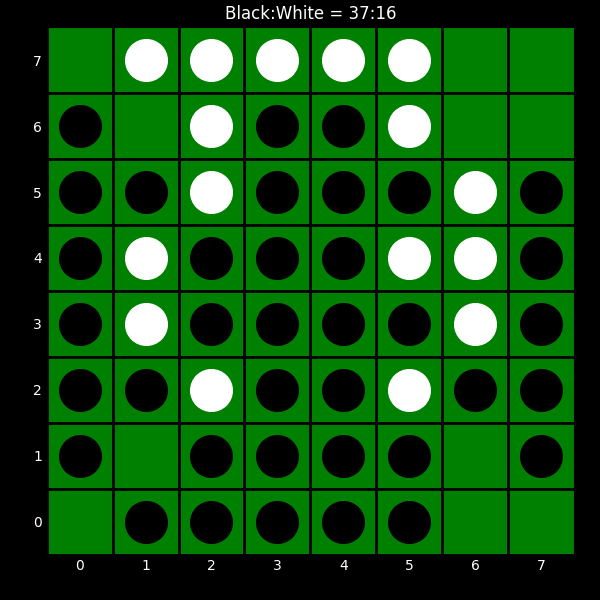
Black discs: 37
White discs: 16